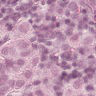
Metastatic tissue present: yes